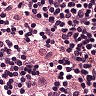
Metastatic tissue present: no